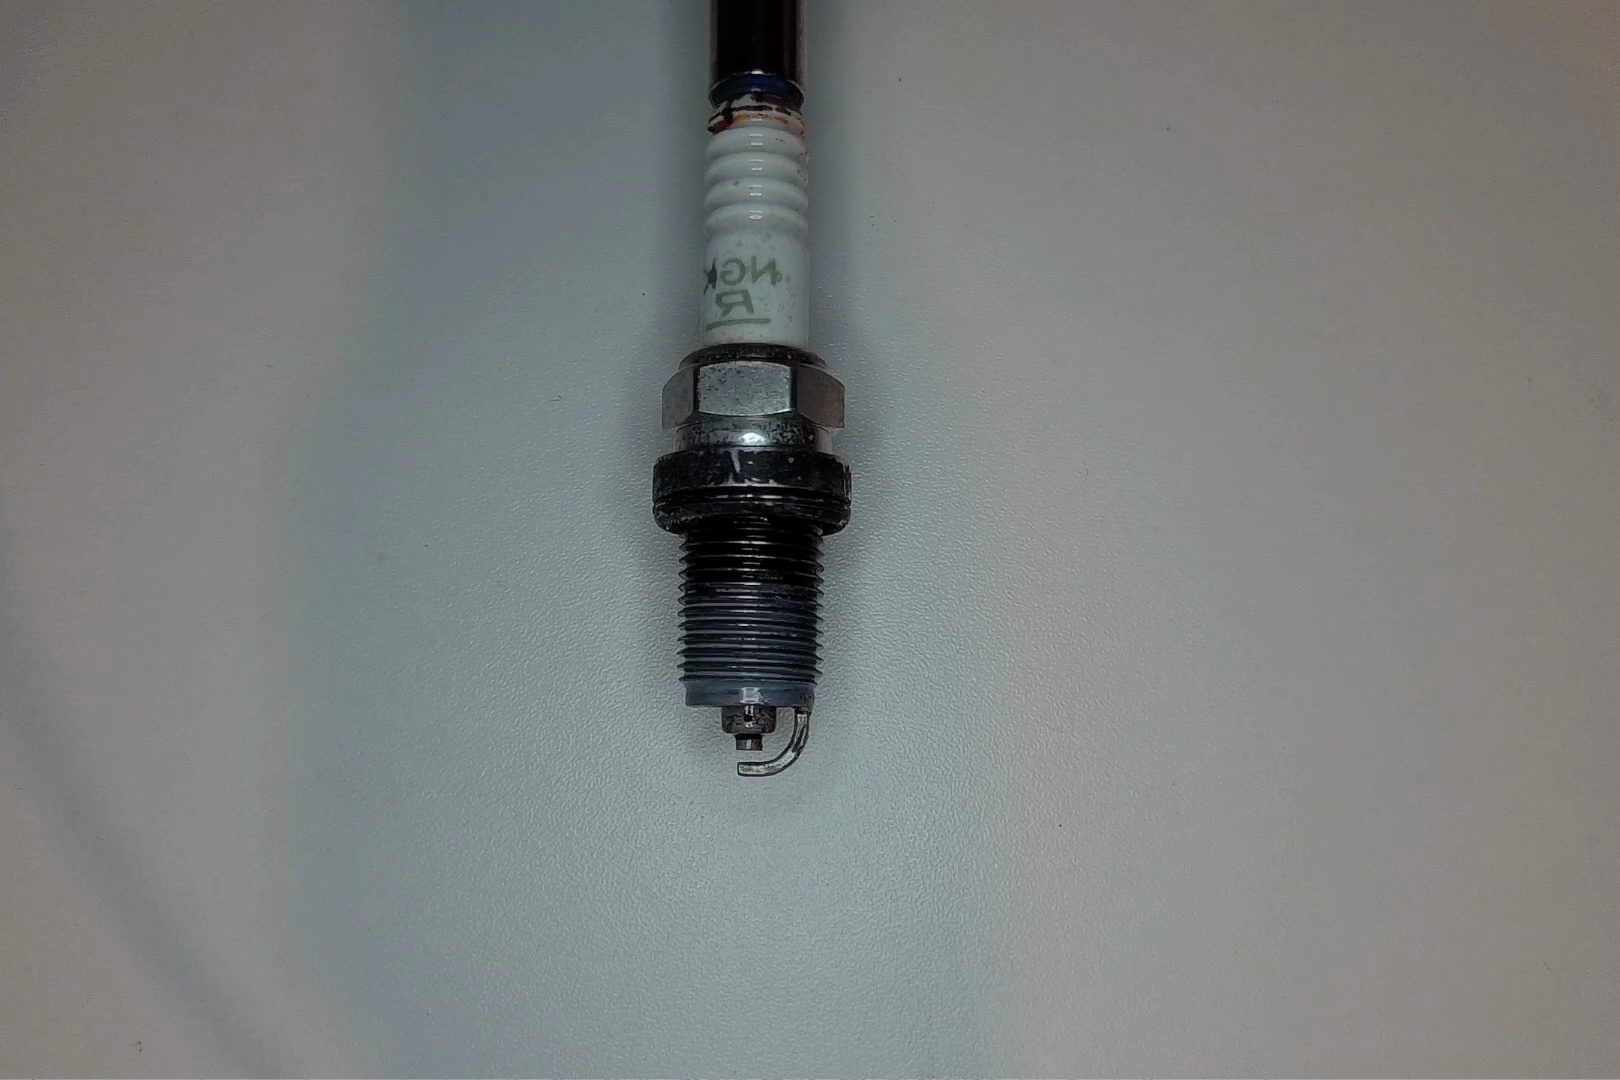
Label: anomaly